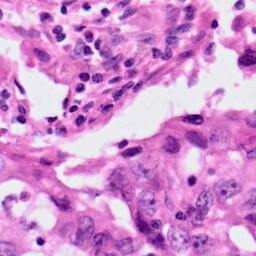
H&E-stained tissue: Lung